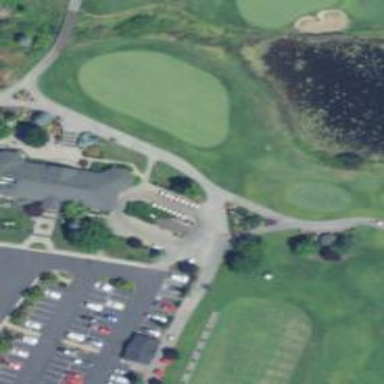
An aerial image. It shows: Path for golf carts.